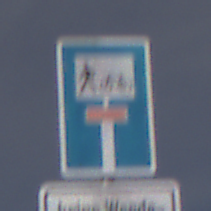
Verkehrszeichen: SackgasseRadverkehrFussgaengerDurchlaessig
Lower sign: HinweisGeaenderteVorfahrtVerkehrsfuehrungVerkehrsregelung3
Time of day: MorningAfternoon
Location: Outdoor (Nature)
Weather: PartlyCloudy
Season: NotSpecified
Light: Natural